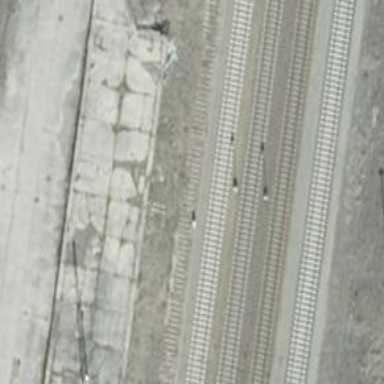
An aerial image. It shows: Railway signal.